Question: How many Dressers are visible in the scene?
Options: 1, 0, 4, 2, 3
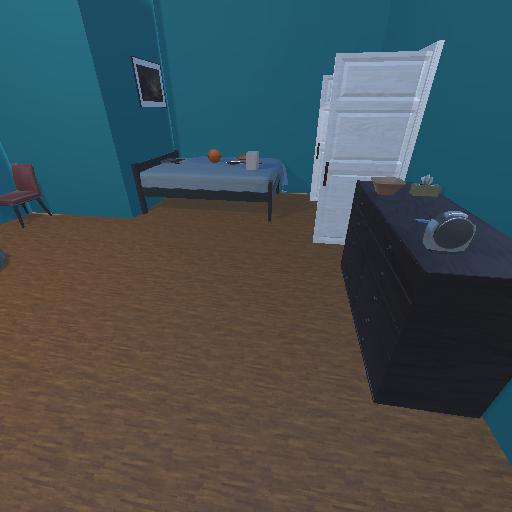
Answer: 1